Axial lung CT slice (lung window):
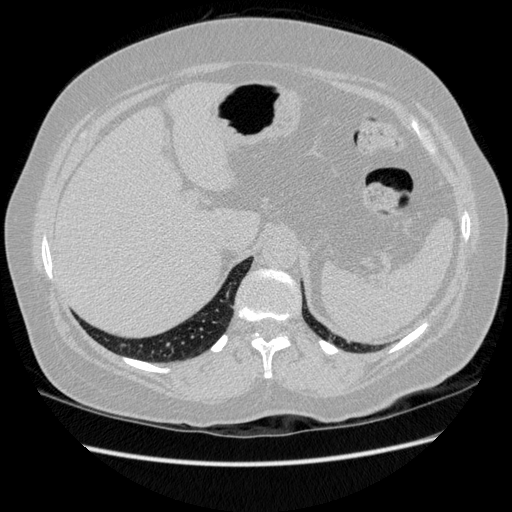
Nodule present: no